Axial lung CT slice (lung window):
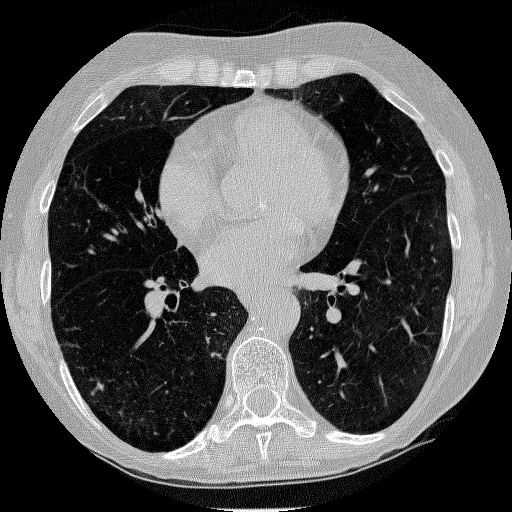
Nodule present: no